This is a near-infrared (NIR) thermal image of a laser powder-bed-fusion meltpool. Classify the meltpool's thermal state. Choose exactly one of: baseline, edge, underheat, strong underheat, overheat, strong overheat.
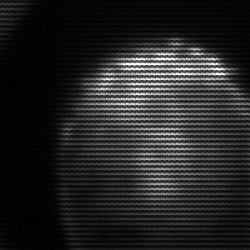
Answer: edge